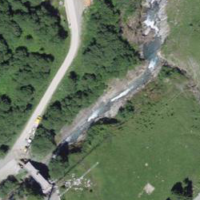
EUNIS habitat code: 23
Species observed at this site:
Pyrrhocorax graculus